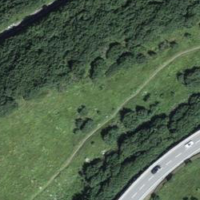
EUNIS habitat code: 31
Species observed at this site:
Campanula barbata
Astrantia minor